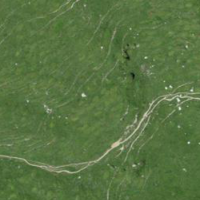
EUNIS habitat code: 26
Species observed at this site:
Campanula barbata